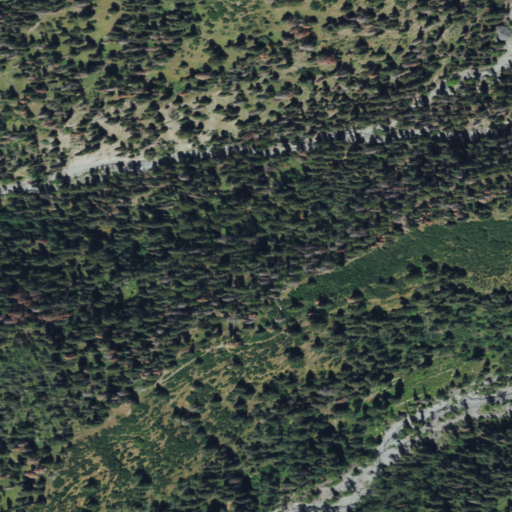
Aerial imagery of depression(s) in Colorado named The Amphitheater containing evergreen forest, deciduous forest, and mixed forest